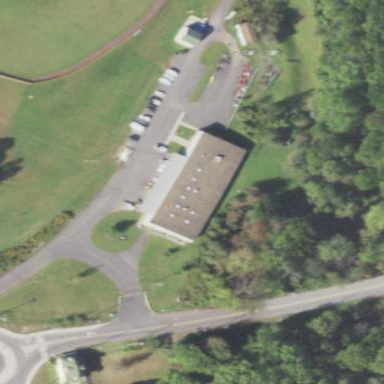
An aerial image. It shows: College building.